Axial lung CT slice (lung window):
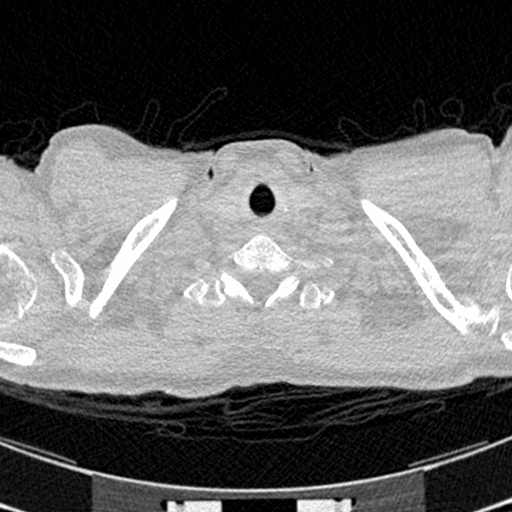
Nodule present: no